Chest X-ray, PA view. Patient: 30 years old, sex M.
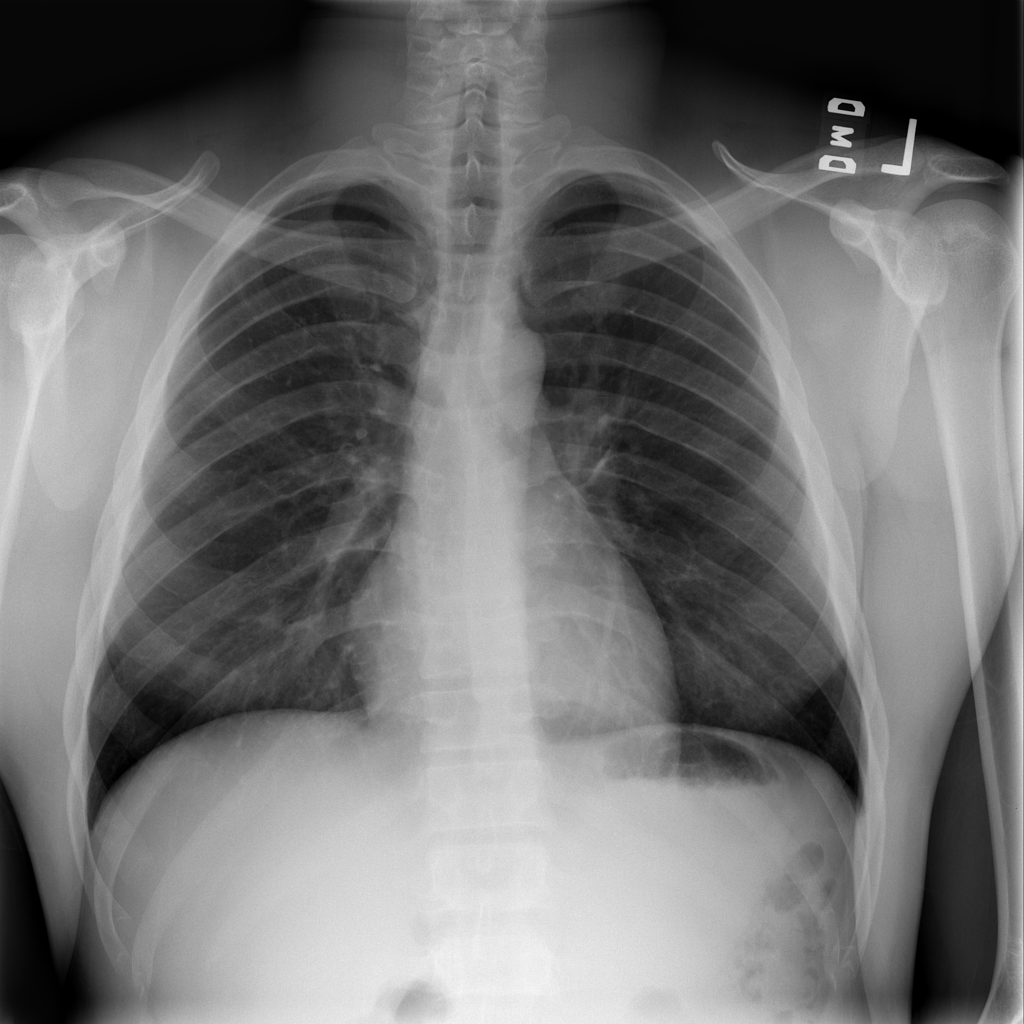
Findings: No Finding